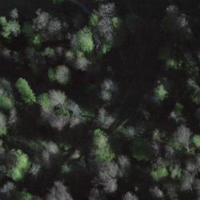
EUNIS habitat code: 44
Species observed at this site:
Pararge aegeria